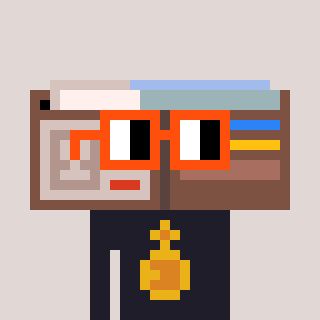
a pixel art character with square orange glasses, a wallet-shaped head and a grayscale-colored body on a warm background